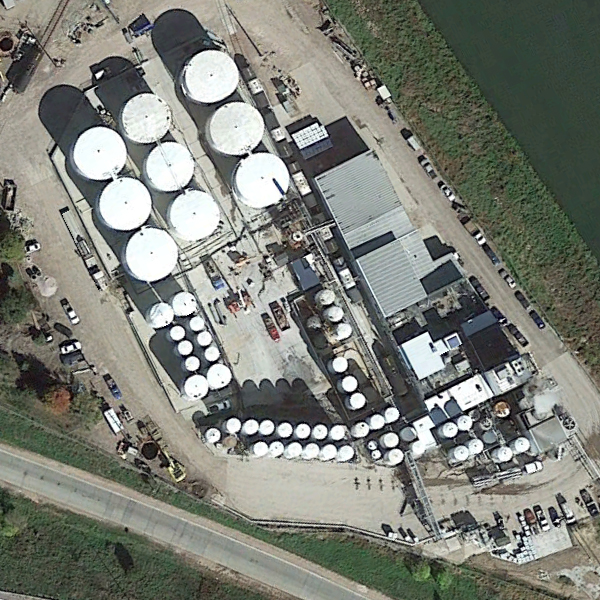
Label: StorageTanks